Interaction volume radius: 10 \u00c5
Interaction volume height: 15 \u00c5
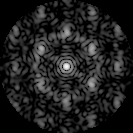
Disorder parameter: 0.559